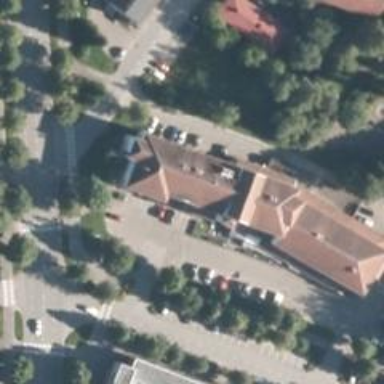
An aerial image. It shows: Pharmacy providing healthcare services.